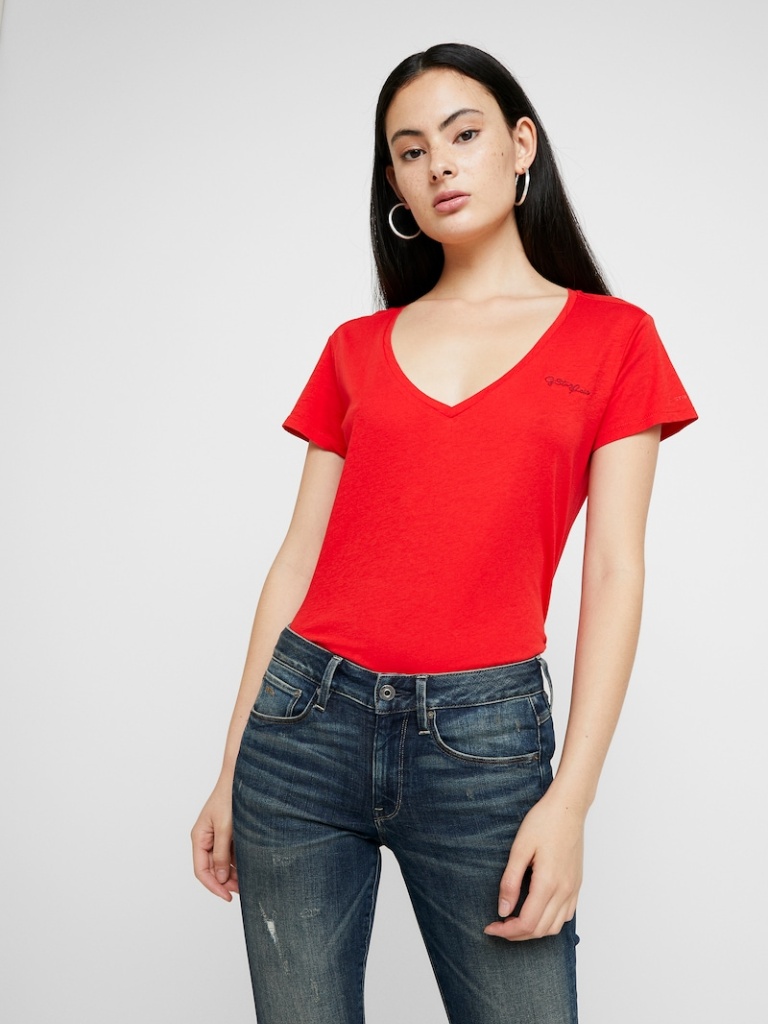
cotton tight short sleeve hip length Fully Tucked in v-neck t-shirt